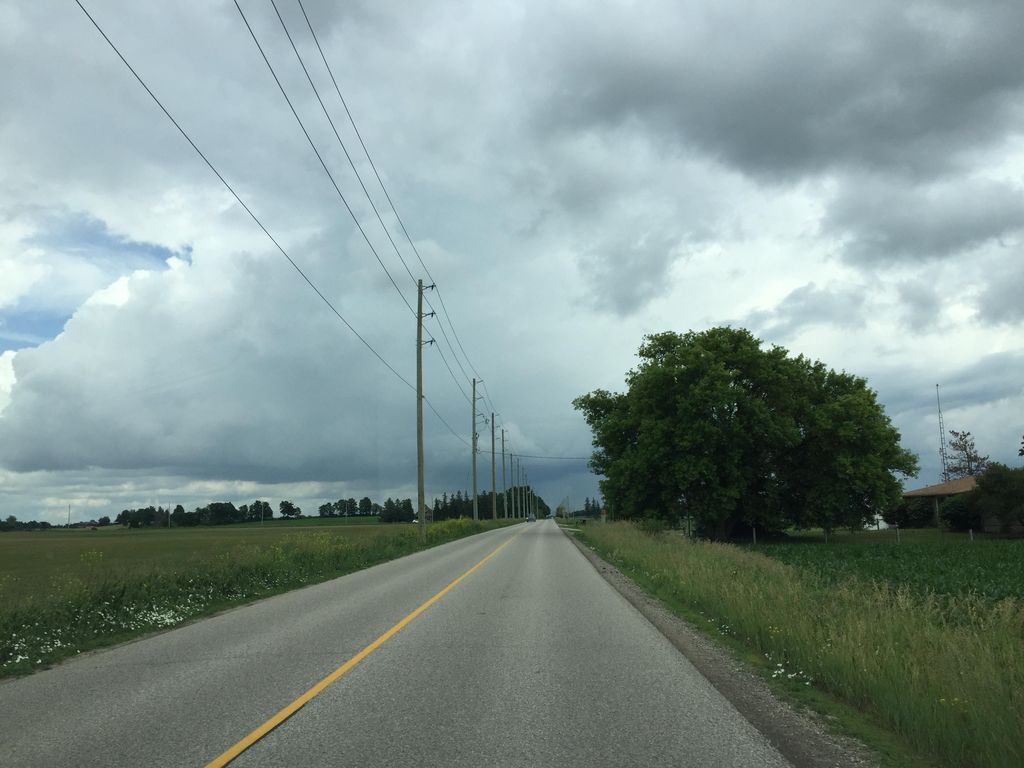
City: kitchener-waterloo